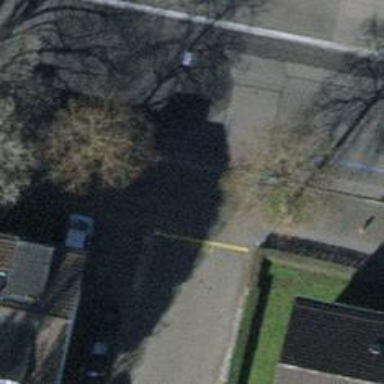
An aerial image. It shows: Unmarked crossing with traffic calming table.